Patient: sex F, age 65
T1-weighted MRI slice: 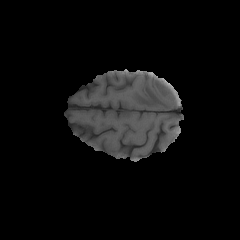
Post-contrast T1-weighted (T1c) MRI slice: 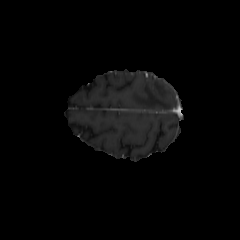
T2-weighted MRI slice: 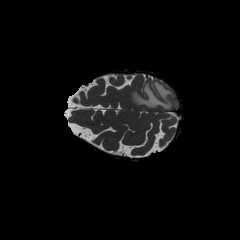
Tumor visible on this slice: yes
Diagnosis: Glioblastoma, IDH-wildtype
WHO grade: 4